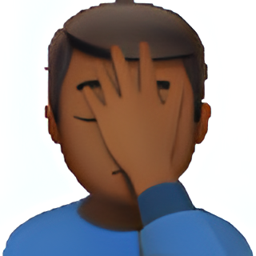
Name: face palm
Emoji: 🤦🏾
Group: People & Body
Sub-group: person-gesture